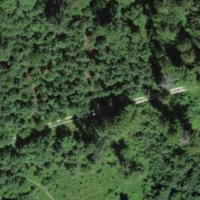
EUNIS habitat code: 44
Species observed at this site:
Campanula trachelium